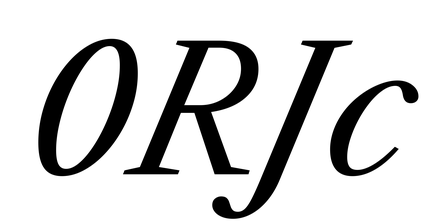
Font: LibreCaslonText-Italic_Italic